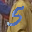
Label: 5